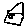
Label: house